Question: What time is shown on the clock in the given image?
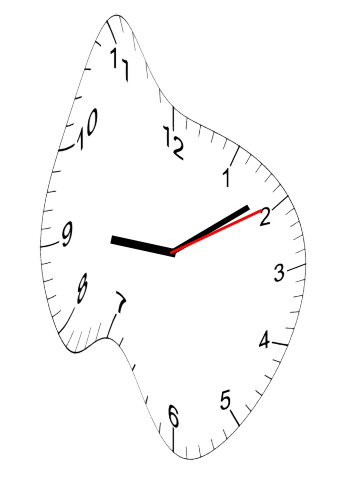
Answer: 09:09:10